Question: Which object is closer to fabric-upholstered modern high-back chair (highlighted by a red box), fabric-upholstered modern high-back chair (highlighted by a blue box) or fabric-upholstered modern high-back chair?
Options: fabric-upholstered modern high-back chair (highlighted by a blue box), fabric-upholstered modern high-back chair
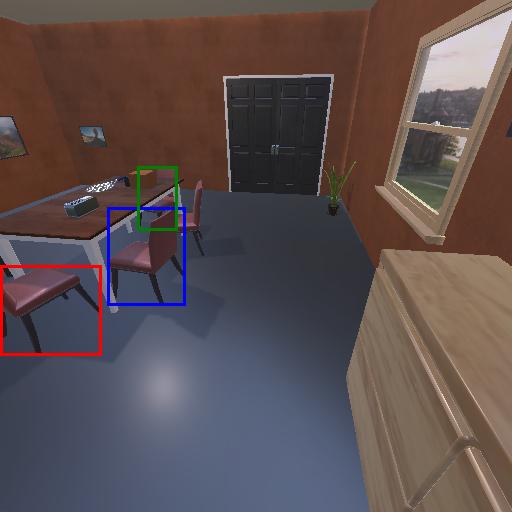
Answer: fabric-upholstered modern high-back chair (highlighted by a blue box)